Question: I m trying to modify table its give me the following error:

There is no data in this table.
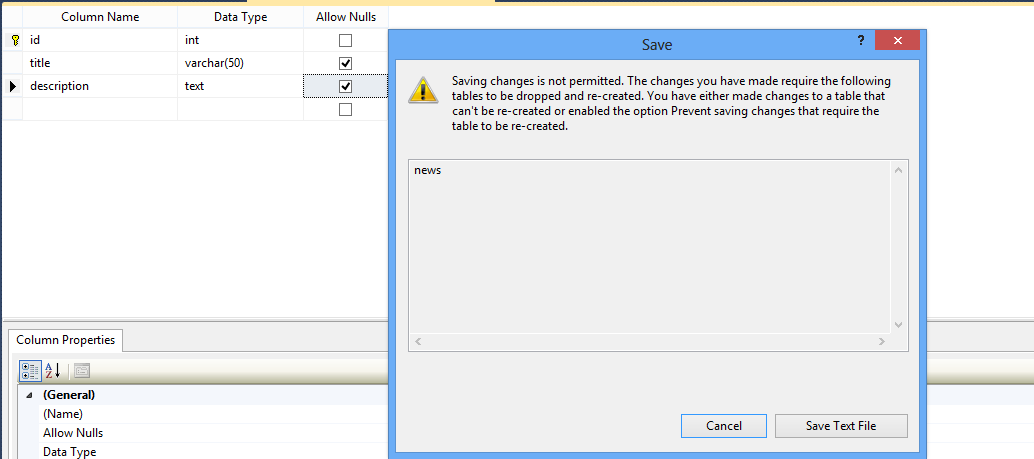
Answer: There is a <URL> that governs this behaviour:
> Tools -> Options -> Designer -> Uncheck "Prevent saving changes that
require table re-creation"
IMHO, It's bizarre that this option is enabled by default, even more so when the SSMS Designer uses drop and re-create for some things that do not need it (i.e. changing the nullability of a column)